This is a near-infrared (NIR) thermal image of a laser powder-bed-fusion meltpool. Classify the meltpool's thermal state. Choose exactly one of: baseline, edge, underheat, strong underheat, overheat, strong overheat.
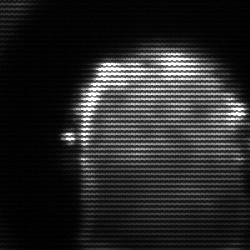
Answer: baseline